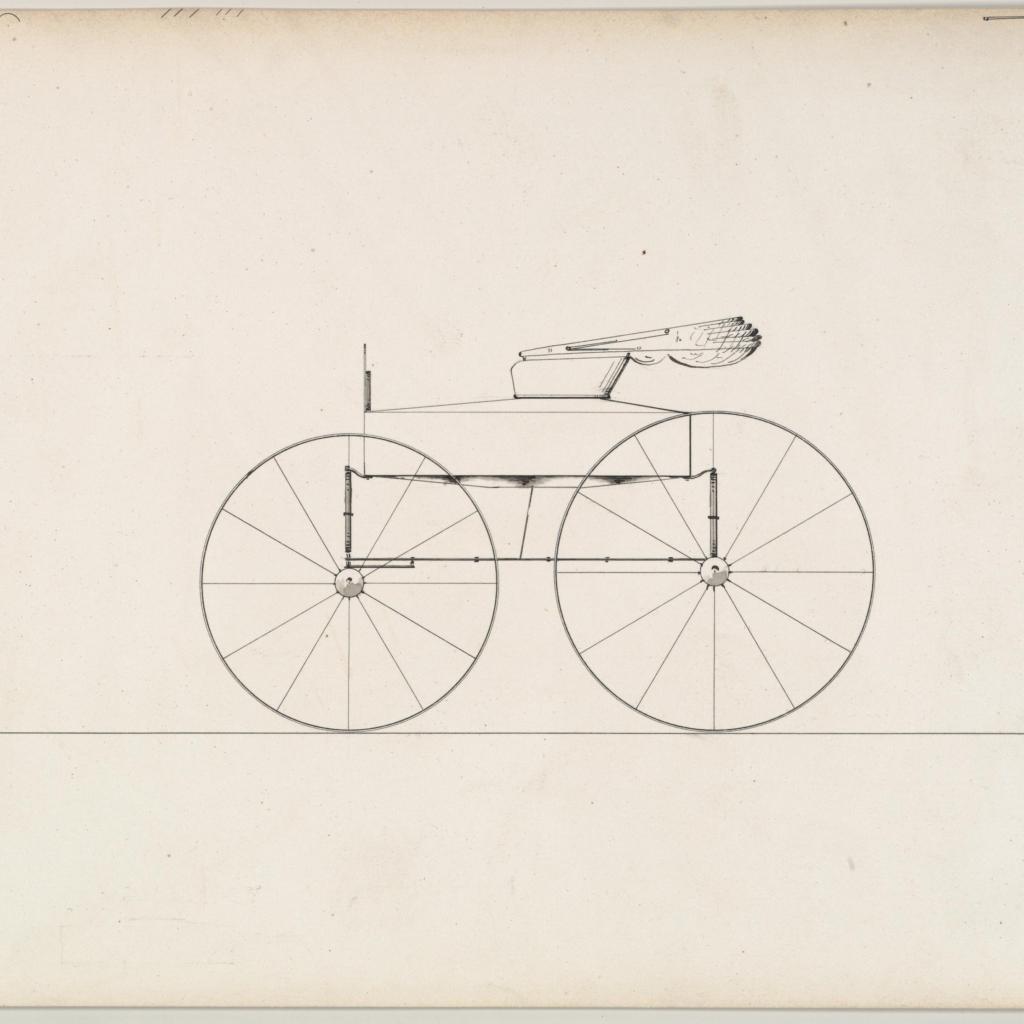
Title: Design for Road Wagon
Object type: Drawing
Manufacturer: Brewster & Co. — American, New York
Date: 1850–70
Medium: Pen and black ink
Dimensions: sheet: 6 9/16 x 10 3/8 in. (16.7 x 26.4 cm)
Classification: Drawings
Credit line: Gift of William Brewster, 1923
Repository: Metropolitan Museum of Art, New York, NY